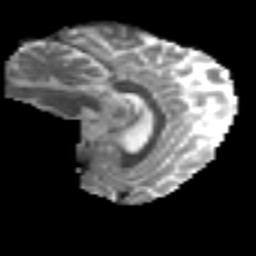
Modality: MD
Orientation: sagittal
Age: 30
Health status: ill
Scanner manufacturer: philips
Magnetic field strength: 3 T
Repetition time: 9 s
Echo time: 0.127 s